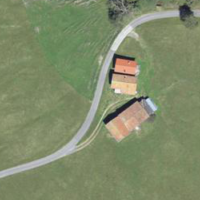
EUNIS habitat code: 23
Species observed at this site:
Tettigonia cantans
Plebejus argus
Phoenicurus ochruros
Stauroderus scalaris
Pseudochorthippus parallelus